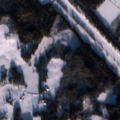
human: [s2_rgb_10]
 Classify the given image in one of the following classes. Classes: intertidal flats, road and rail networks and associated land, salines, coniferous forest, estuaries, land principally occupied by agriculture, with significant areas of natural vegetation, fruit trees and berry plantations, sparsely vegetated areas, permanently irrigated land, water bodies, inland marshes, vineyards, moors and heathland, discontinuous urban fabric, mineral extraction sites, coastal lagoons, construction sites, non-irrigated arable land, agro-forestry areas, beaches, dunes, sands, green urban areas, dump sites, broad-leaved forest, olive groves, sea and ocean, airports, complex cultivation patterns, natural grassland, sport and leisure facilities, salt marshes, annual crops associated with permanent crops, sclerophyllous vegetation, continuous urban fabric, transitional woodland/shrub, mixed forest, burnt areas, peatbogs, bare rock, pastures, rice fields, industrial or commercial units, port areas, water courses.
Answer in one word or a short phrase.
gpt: non-irrigated arable land, land principally occupied by agriculture, with significant areas of natural vegetation, coniferous forest